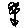
Label: flower